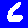
Digit: 6